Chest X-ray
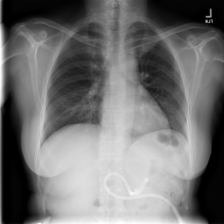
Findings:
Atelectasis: negative
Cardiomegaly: negative
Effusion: negative
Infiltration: negative
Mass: negative
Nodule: negative
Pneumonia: negative
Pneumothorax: negative
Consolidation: negative
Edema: negative
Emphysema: negative
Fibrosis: negative
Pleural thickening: negative
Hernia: negative